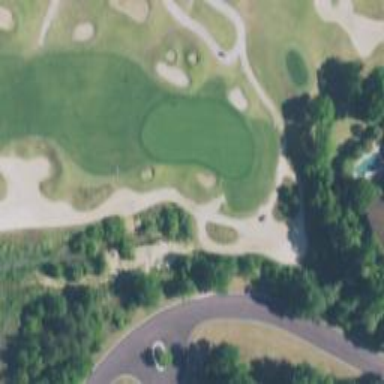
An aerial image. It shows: View of golf hole.